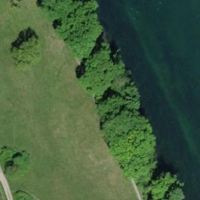
EUNIS habitat code: 24
Species observed at this site:
Euphorbia cyparissias